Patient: sex M, age 42
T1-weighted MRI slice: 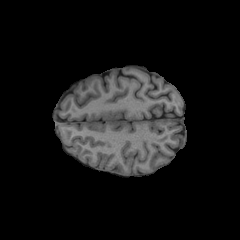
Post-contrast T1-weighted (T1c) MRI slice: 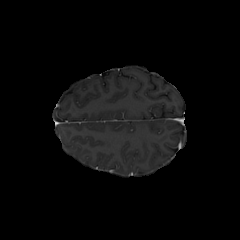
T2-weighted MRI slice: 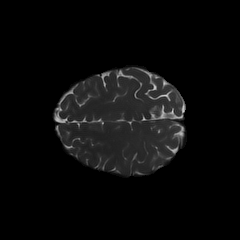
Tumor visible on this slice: no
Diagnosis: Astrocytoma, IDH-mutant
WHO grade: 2